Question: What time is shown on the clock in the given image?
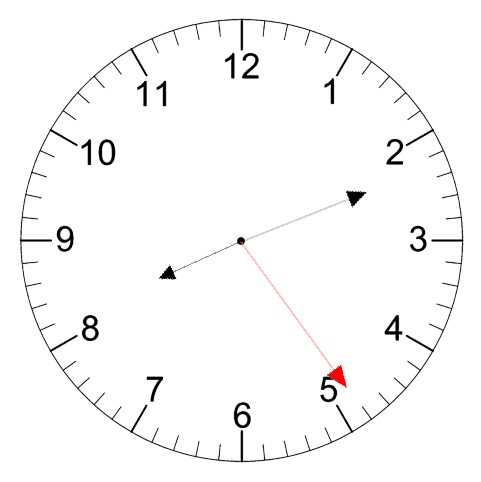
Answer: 08:11:24